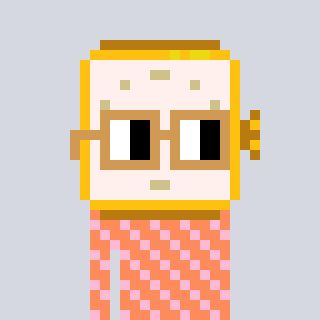
a pixel art character with square brown glasses, a watch-shaped head and a peachy-colored body on a cool background